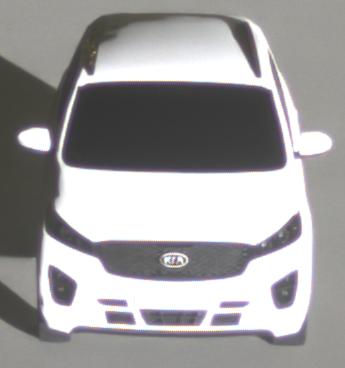
Make: KIA
Model: Sorento 2.2 CRDi
Detailed model: Sorento (UM)
Model produced from: 2015/03
Model produced until: 2017/10
Doors: 5
Color: white
Road condition: dry road
Daytime: night
Contrast: high contrast